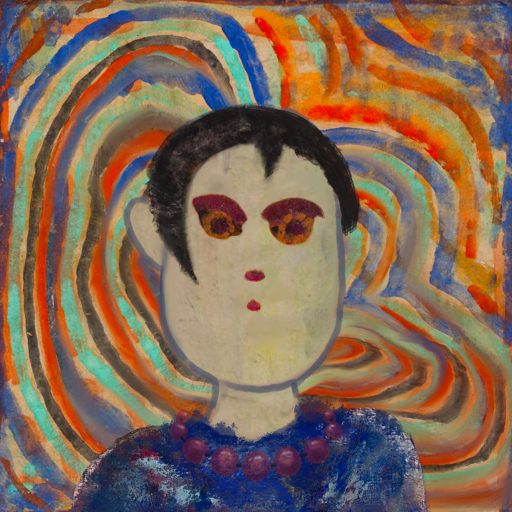
Background: Sisters, Head And Neck Front: Hill_Girl, Face Front: Doll, Bust: Irani, Hair Front: Roy_Bahadur, Head Accessory: Blank, Second Necklace: Blank, Necklace: Irani_2, Baby: Blank